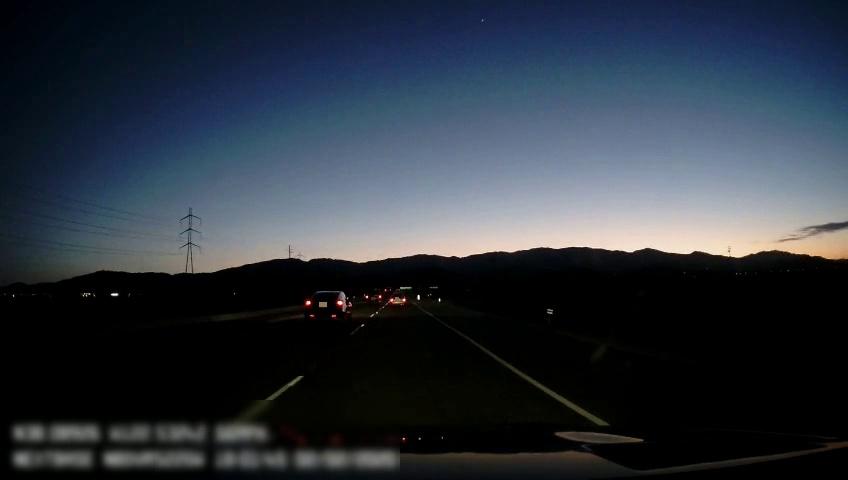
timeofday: Dusk/Dawn/Twilight
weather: Sunny
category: Drivable Space
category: Vehicles | Car
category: Vehicles | Car
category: Vehicles | Car
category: Lanes | Current Lane
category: Lanes | Alternate Lane